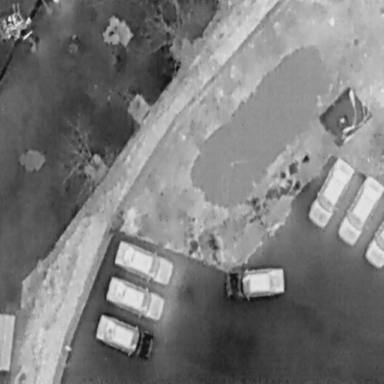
There are seven Cars in the infrared image.